Field crop: maize
Growth stage: 2
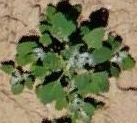
Species: chenopodium